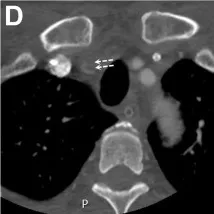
Axial. Images of CECT two days following ascending aortic grafting show expansion of the dissection's false lumen (double solid arrows), the distal extension of the dissection involving common carotid artery (triple solid arrows) and subclavian artery (double dashed arrows), and nearly complete occlusion of the main IA trunk and its bifurcation.
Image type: radiology (ct)